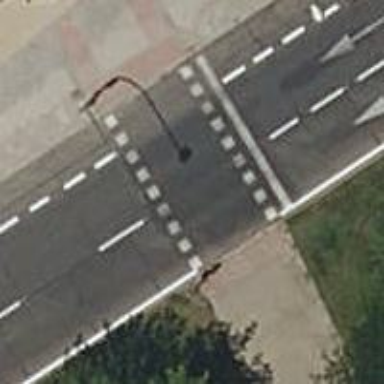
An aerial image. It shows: Road crossing with traffic signals.